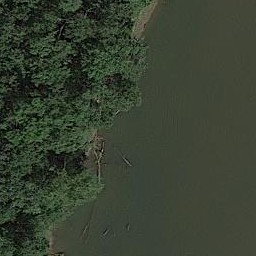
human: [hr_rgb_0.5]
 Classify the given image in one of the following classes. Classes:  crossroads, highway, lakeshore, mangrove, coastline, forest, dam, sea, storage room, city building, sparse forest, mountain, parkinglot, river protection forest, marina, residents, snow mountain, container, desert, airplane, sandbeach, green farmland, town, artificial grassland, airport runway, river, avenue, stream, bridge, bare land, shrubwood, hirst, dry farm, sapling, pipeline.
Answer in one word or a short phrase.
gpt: river protection forest